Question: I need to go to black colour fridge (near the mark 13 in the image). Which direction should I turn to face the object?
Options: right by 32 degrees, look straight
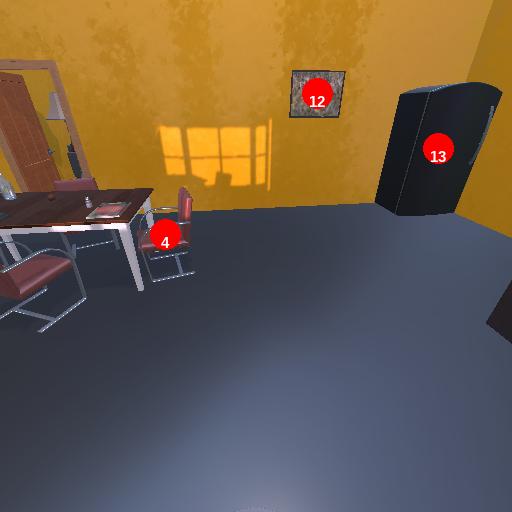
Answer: right by 32 degrees